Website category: jobs
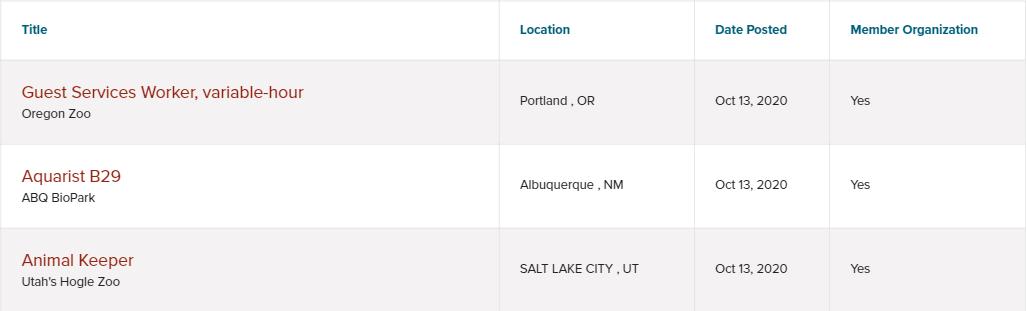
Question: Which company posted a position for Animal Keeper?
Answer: Utah's Hogle Zoo

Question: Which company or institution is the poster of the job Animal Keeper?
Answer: Utah's Hogle Zoo

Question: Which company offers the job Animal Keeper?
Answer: Utah's Hogle Zoo

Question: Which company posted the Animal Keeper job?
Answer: Utah's Hogle Zoo

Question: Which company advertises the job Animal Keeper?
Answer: Utah's Hogle Zoo

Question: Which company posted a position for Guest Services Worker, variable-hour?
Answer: Oregon Zoo

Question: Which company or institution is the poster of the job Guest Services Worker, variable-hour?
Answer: Oregon Zoo

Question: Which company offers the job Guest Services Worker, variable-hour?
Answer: Oregon Zoo

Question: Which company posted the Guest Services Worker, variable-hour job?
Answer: Oregon Zoo

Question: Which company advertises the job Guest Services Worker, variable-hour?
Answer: Oregon Zoo

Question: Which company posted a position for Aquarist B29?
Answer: ABQ BioPark

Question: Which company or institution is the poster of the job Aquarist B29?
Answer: ABQ BioPark

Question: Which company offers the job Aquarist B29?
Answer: ABQ BioPark

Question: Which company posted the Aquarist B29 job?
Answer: ABQ BioPark

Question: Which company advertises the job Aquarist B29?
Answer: ABQ BioPark

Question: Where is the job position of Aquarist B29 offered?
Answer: Albuquerque , NM

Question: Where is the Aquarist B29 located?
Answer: Albuquerque , NM

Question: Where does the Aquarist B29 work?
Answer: Albuquerque , NM

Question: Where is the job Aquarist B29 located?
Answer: Albuquerque , NM

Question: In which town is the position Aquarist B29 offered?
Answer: Albuquerque , NM

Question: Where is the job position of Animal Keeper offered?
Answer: SALT LAKE CITY , UT

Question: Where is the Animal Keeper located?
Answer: SALT LAKE CITY , UT

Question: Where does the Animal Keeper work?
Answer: SALT LAKE CITY , UT

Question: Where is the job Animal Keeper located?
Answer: SALT LAKE CITY , UT

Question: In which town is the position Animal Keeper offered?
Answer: SALT LAKE CITY , UT

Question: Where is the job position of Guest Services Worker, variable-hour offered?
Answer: Portland , OR

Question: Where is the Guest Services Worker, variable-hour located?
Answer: Portland , OR

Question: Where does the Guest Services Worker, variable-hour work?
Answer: Portland , OR

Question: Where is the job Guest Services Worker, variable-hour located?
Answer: Portland , OR

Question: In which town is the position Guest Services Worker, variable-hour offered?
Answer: Portland , OR

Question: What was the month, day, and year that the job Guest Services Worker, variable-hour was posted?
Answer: Oct 13, 2020

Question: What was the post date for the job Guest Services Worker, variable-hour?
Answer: Oct 13, 2020

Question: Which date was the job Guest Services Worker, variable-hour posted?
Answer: Oct 13, 2020

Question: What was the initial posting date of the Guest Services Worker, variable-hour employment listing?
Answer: Oct 13, 2020

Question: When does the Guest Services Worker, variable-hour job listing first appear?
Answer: Oct 13, 2020

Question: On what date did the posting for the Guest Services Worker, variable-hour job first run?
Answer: Oct 13, 2020

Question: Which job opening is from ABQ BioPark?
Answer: Aquarist B29

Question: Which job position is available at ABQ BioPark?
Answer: Aquarist B29

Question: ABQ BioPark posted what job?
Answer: Aquarist B29

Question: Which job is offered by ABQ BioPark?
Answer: Aquarist B29

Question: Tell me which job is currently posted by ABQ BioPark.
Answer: Aquarist B29

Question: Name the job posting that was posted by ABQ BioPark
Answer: Aquarist B29

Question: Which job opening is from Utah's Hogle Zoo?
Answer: Animal Keeper

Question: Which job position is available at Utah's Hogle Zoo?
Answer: Animal Keeper

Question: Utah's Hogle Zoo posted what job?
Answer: Animal Keeper

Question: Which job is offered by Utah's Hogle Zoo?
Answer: Animal Keeper

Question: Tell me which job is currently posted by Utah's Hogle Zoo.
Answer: Animal Keeper

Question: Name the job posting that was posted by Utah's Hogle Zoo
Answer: Animal Keeper

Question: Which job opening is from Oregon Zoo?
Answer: Guest Services Worker, variable-hour

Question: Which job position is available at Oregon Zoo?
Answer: Guest Services Worker, variable-hour

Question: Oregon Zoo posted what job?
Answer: Guest Services Worker, variable-hour

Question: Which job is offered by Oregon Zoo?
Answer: Guest Services Worker, variable-hour

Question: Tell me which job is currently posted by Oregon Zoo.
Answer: Guest Services Worker, variable-hour

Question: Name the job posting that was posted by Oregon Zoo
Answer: Guest Services Worker, variable-hour

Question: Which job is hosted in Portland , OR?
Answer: Guest Services Worker, variable-hour

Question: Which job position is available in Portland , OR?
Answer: Guest Services Worker, variable-hour

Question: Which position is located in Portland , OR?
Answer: Guest Services Worker, variable-hour

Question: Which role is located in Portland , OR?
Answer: Guest Services Worker, variable-hour

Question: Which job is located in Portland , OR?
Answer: Guest Services Worker, variable-hour

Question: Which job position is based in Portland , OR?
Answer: Guest Services Worker, variable-hour

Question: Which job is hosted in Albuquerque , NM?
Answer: Aquarist B29

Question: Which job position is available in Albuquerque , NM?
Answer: Aquarist B29

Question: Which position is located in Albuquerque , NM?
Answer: Aquarist B29

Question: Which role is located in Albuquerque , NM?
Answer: Aquarist B29